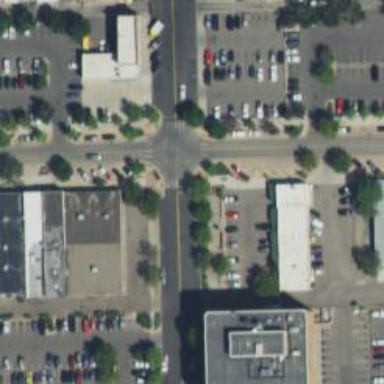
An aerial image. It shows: Parking space.